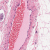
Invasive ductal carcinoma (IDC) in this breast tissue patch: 0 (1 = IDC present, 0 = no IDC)